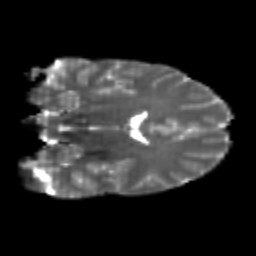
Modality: T2w
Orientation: coronal
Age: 24
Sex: male
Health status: healthy
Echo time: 0.074 s